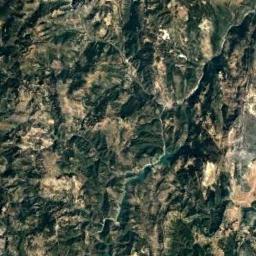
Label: mountain